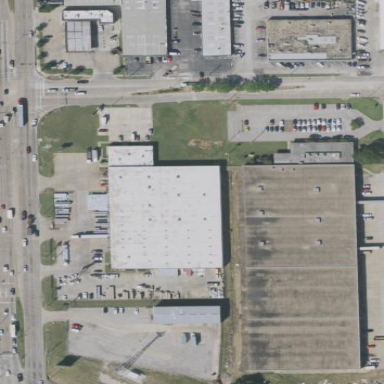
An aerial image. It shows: Warehouse building.